Field crop: maize
Growth stage: 1
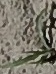
Species: sorghum